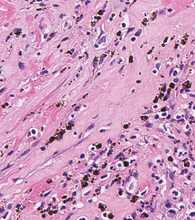
Tumor epithelial tissue: no
Tumor-associated stroma tissue: yes
Normal tissue: no